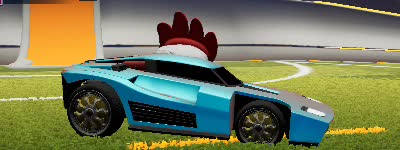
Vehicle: breakout